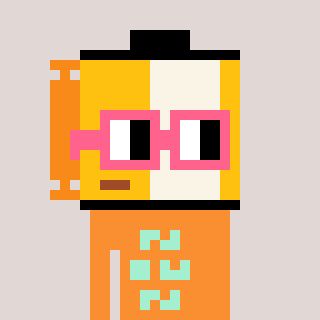
a pixel art character with square pink glasses, a film roll-shaped head and a orange-colored body on a warm background